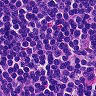
Metastatic tissue present: no